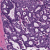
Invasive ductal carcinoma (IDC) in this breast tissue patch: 1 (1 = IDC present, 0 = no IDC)